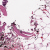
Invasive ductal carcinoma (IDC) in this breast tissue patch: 0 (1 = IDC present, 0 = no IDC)